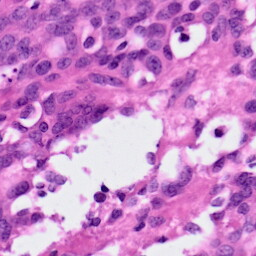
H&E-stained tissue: Ovarian